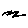
Label: zigzag